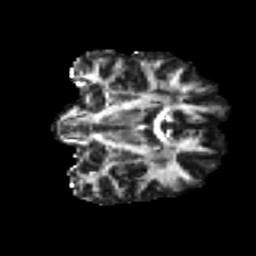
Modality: FA
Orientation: coronal
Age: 37
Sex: female
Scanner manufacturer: ge
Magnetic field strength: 3 T
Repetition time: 7.8 s
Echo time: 0.0608 s